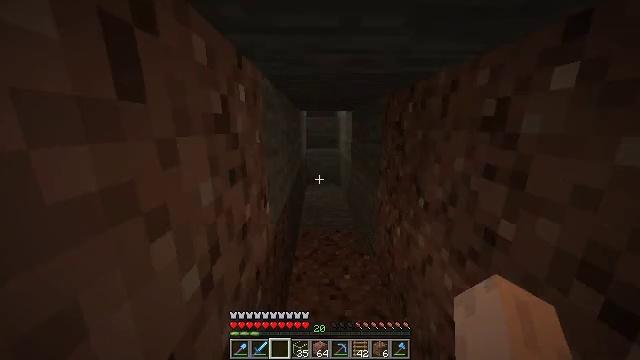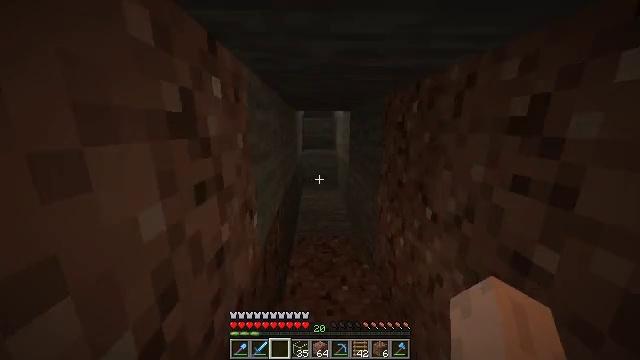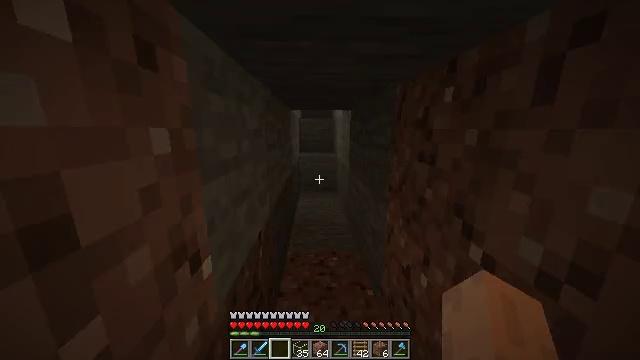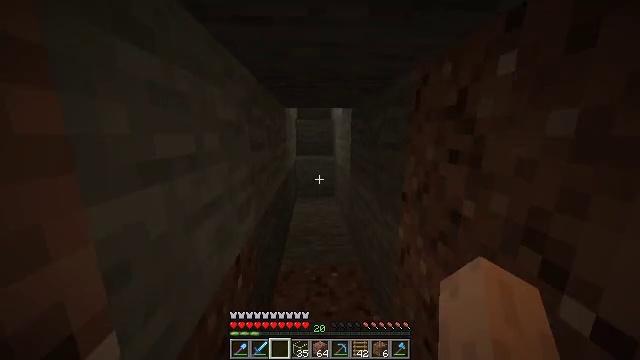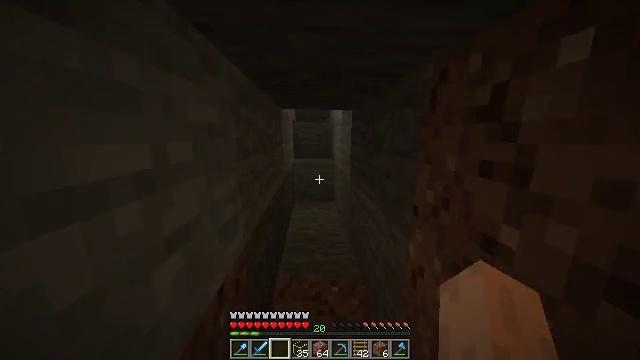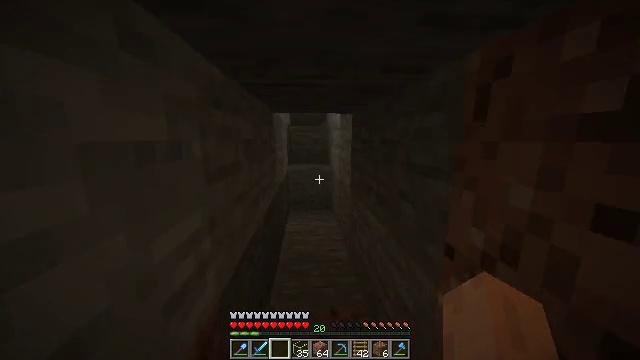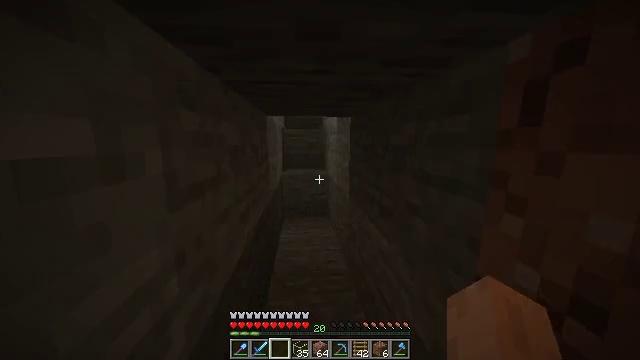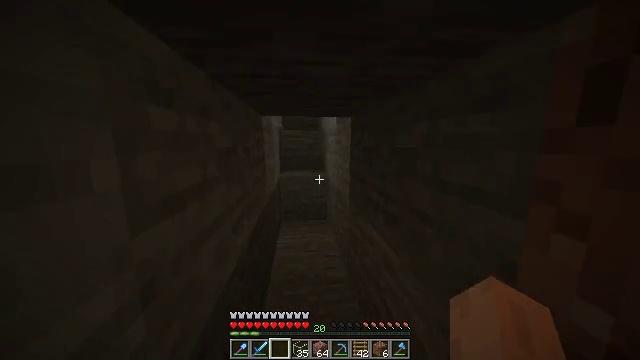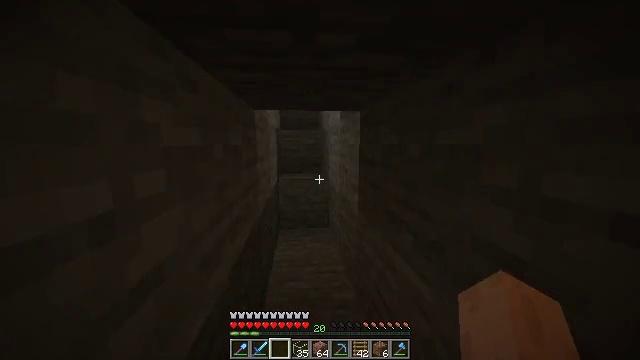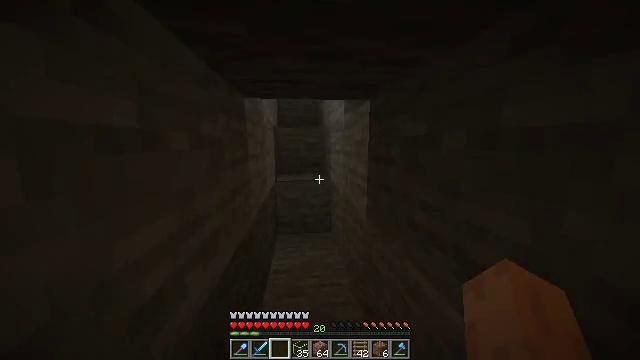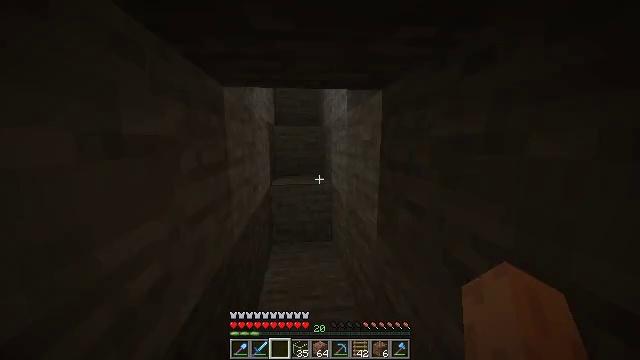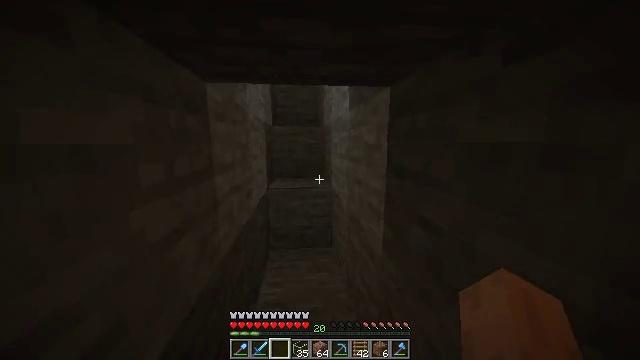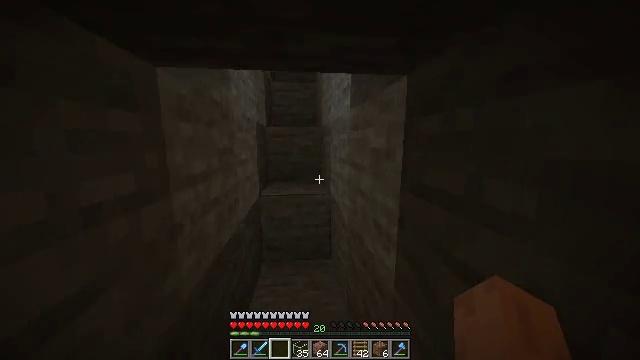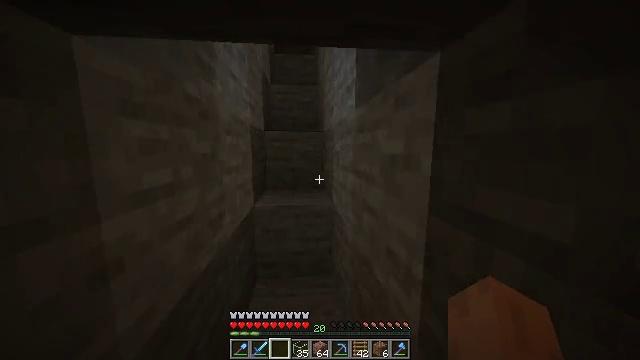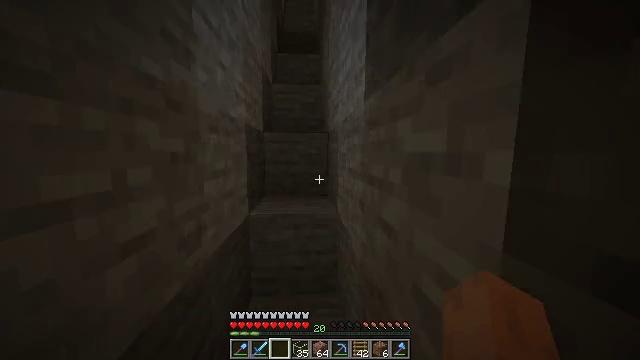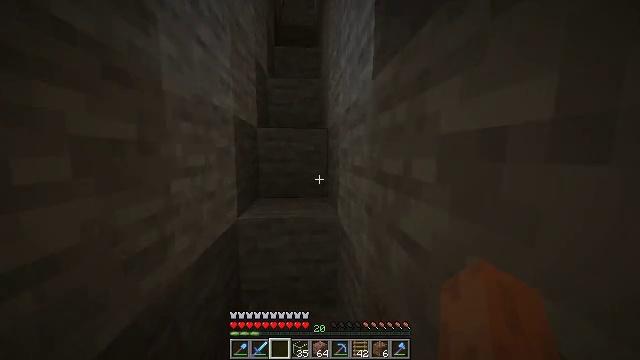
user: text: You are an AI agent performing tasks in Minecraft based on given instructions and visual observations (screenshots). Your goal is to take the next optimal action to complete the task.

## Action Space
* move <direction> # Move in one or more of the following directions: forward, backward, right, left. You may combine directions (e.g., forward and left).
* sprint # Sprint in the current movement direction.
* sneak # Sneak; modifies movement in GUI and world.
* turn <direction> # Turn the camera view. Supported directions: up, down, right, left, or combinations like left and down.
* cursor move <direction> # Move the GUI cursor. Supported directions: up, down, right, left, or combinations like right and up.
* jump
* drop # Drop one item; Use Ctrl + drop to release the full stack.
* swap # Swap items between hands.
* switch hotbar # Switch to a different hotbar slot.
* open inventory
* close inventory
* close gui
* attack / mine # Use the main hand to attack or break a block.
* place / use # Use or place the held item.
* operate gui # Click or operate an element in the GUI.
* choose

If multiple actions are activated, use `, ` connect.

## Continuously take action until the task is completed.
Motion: motion action
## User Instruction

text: Collect the ladder block.
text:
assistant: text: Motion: move forward, sprint
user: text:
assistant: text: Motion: move forward, sprint
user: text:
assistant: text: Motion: move forward, sprint
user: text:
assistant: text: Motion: move forward
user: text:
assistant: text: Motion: move forward, turn right
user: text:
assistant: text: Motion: move forward, turn right
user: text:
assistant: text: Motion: move forward, sprint
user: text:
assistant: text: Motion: move forward, sprint
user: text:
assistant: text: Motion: move forward, sprint
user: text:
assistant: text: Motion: move forward, sprint
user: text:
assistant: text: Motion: move forward
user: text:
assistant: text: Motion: move forward
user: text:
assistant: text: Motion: move forward, turn up
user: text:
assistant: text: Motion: move forward, sprint, turn left and up
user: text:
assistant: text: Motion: move forward, sprint
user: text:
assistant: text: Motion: move forward, sprint
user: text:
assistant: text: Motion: move forward
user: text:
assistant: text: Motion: move forward, turn left and up
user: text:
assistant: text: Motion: move forward, turn left and up
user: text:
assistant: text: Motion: move forward, turn up
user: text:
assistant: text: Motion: move forward, turn right and up, jump
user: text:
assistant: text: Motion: move forward, turn up, jump
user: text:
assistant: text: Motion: move forward, turn up, jump
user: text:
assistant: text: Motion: move forward, jump
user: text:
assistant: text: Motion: move forward, jump
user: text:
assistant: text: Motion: move forward, jump
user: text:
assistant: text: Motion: move forward, jump
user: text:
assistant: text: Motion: move forward, jump
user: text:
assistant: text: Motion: move forward, sprint, jump
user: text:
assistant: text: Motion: move forward, sprint, jump